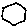
Label: hexagon